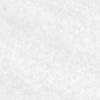
Label: no_change